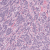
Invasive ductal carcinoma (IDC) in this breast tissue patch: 1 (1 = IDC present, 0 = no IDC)